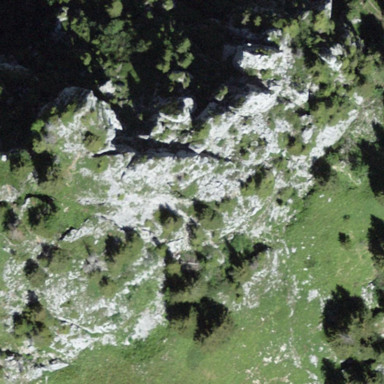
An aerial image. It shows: Landscape dominated by bare rock.